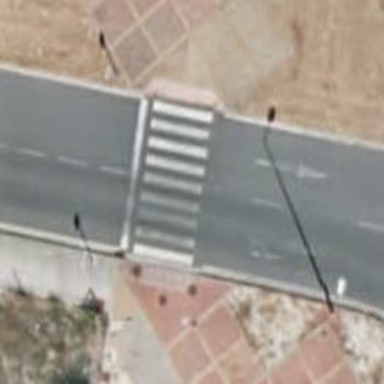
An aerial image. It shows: Marked uncontrolled road crossing.